Question: I've got a View MenuItem which contains a sub-MenuItem Named "Show password".
Why isn't the complete text showing up?
It shows only if I drag the right handle to the right, but I need to understand why can't I see the full text the way it is since it clearly has room to be displayed.

note: using Blend for VS2013
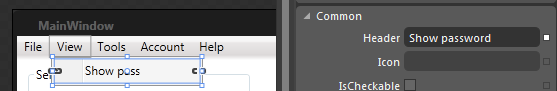
Answer: The default 'WPF MenuItem template' defines a large margin (this is called 'Padding' to be precise) between the inner header rectangle and the outer bound.
The empty space to the right edge, as you can see from the screenshot, I believe is for the hovering cursor when user is selecting the menu. You can find this in the menu of most windows applications. The menu item needs to be wide enough (header + reserved space) or the header is truncated.
Setting the Width property to 'Auto' (which is the default value) can solve the issue.